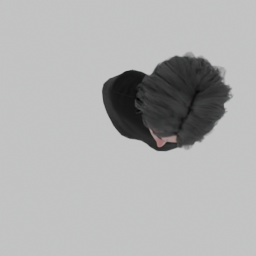
Label: people